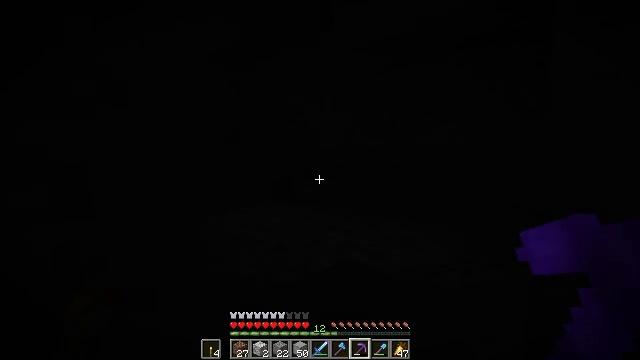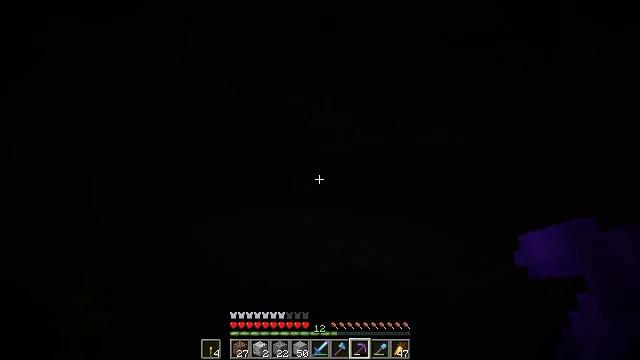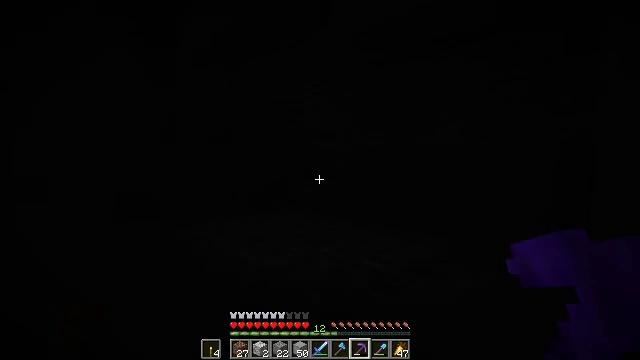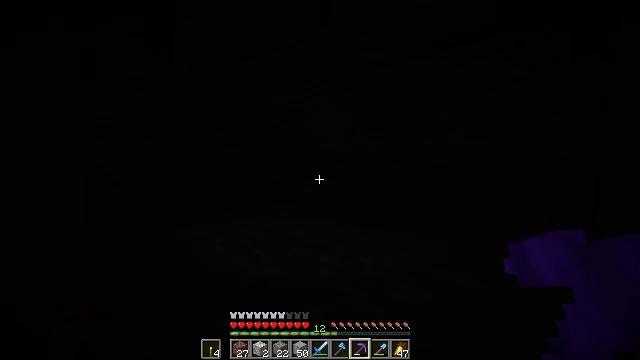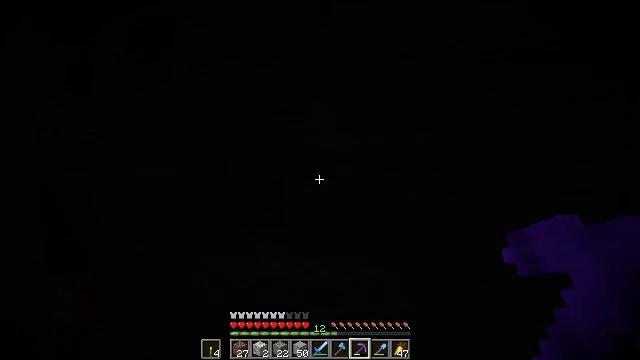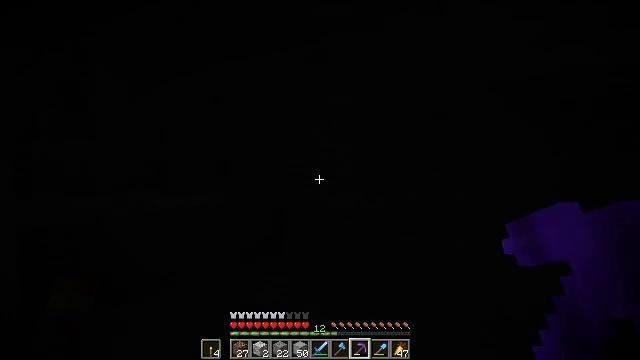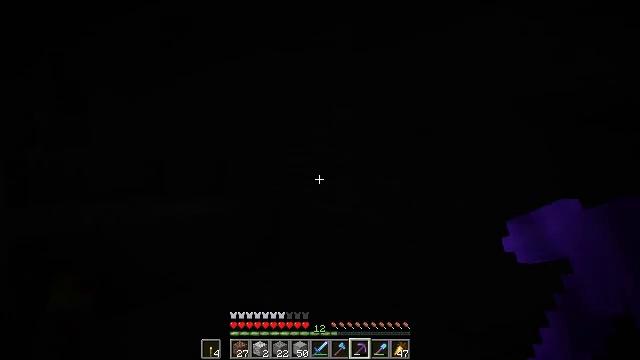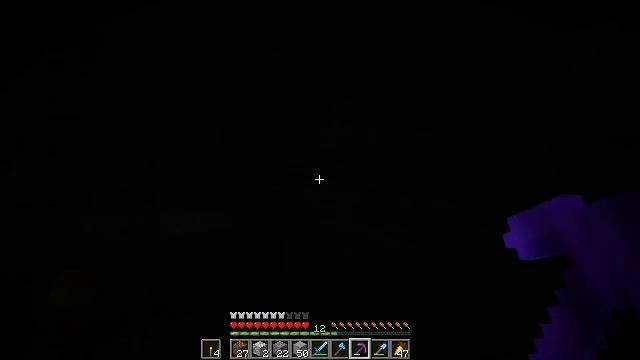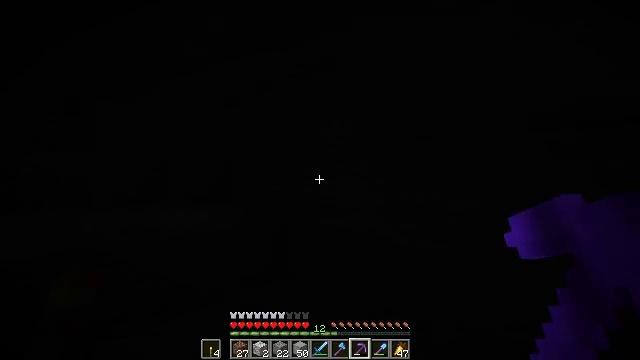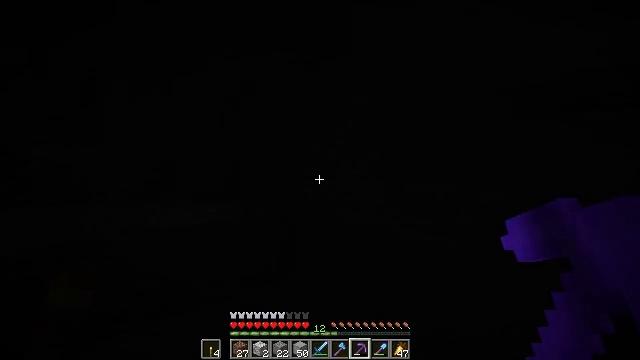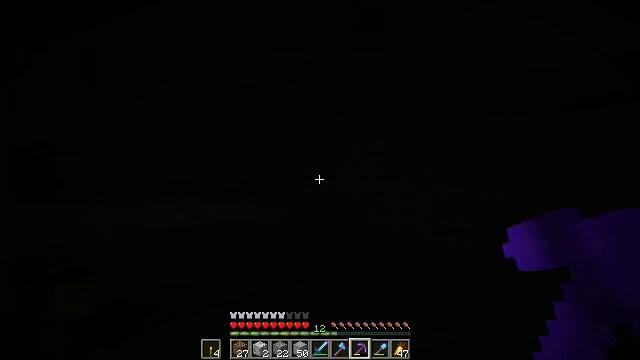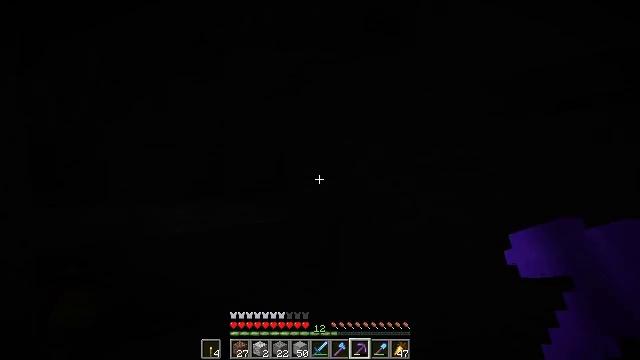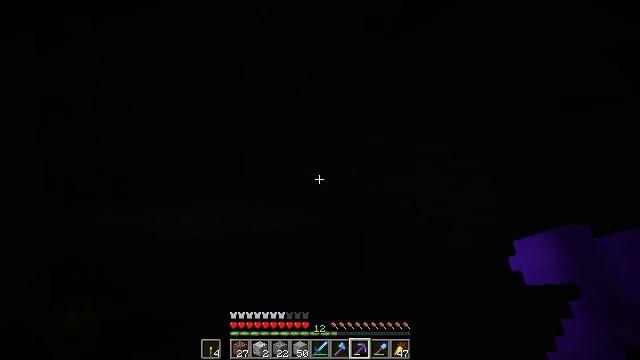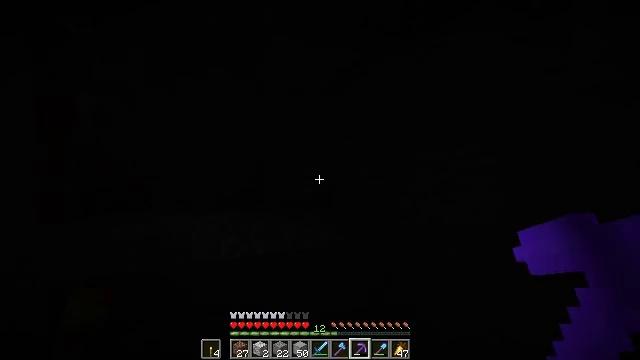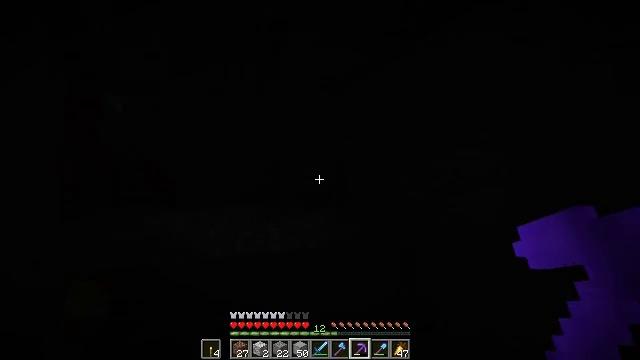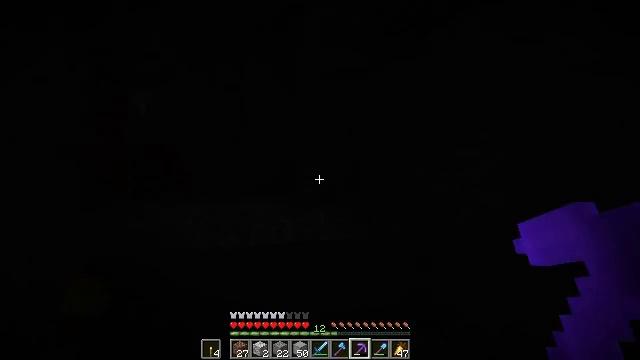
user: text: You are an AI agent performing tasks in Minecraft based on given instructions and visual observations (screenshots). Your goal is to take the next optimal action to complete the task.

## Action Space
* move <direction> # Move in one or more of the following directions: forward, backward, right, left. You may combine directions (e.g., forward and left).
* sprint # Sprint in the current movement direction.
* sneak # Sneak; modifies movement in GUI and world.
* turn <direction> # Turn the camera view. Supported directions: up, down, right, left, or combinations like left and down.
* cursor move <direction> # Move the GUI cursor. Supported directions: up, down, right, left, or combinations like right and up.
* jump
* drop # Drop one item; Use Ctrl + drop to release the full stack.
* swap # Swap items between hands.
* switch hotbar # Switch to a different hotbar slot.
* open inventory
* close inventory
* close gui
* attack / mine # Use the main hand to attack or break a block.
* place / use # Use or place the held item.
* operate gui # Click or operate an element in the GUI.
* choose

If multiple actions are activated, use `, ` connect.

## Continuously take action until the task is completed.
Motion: motion action
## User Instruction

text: Mine stone underground.
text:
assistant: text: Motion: move forward
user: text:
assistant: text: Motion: move forward
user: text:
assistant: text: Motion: move forward, jump
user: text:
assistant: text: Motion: move forward, jump
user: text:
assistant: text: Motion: move forward, jump
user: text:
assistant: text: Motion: move forward, jump
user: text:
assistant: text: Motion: move forward, jump
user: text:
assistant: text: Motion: move forward, turn left, jump
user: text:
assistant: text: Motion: move forward, turn left, jump
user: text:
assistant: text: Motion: move forward, turn left, jump
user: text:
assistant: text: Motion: move forward, turn left, jump
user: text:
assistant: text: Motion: move forward, turn left, jump
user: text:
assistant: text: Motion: move forward, turn left, jump
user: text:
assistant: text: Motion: move forward, sprint, turn left, jump
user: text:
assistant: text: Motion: move forward, sprint, turn left, jump
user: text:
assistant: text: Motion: move forward, sprint, turn left, jump
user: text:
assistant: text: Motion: move forward, sprint, turn left and down, jump
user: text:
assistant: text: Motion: move forward, turn left and down, jump
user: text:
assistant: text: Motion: move forward, turn left and down, jump
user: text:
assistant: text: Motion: move forward, turn left, jump
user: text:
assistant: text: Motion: move forward, jump
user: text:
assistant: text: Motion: move forward, jump
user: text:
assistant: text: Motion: move forward, jump
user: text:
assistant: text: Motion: move forward, jump
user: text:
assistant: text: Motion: move forward, sprint, jump
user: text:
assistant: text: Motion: move forward, sprint, turn up, jump
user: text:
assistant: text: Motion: move forward, sprint, turn right and up, jump
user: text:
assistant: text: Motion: move forward, sprint, jump
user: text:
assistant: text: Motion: move forward, jump
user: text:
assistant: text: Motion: move forward, jump